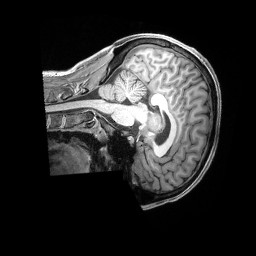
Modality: T1w
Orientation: sagittal
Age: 21
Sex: male
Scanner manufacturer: siemens
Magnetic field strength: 3 T
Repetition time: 2.3 s
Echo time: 0.00298 s